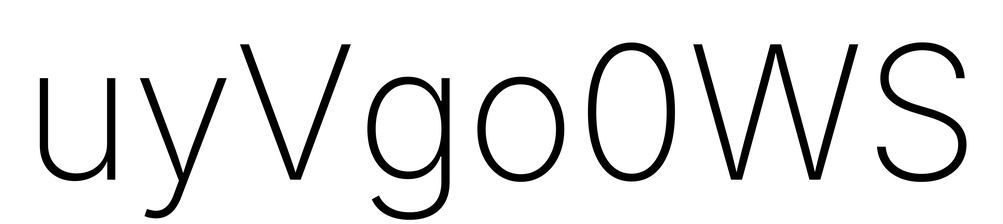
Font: Inter_ExtraLight